Aerial crown-view tile of a tropical tree (Barro Colorado Island, Panama), acquired 20240918:
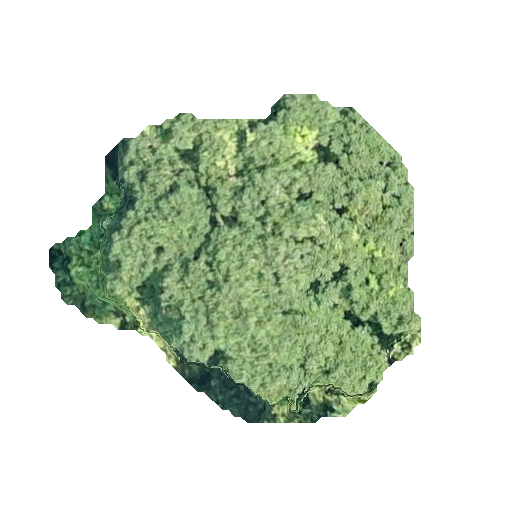
Species: Astronium graveolens
GBIF accepted scientific name: Astronium graveolens
Crown area: 134.015 m²